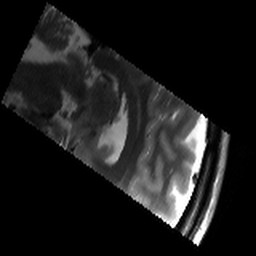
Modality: T2w
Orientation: sagittal
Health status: healthy
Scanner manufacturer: siemens
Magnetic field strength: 3 T
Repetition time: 8.02 s
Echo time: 0.08 s